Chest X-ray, AP view. Patient: 54 years old, sex M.
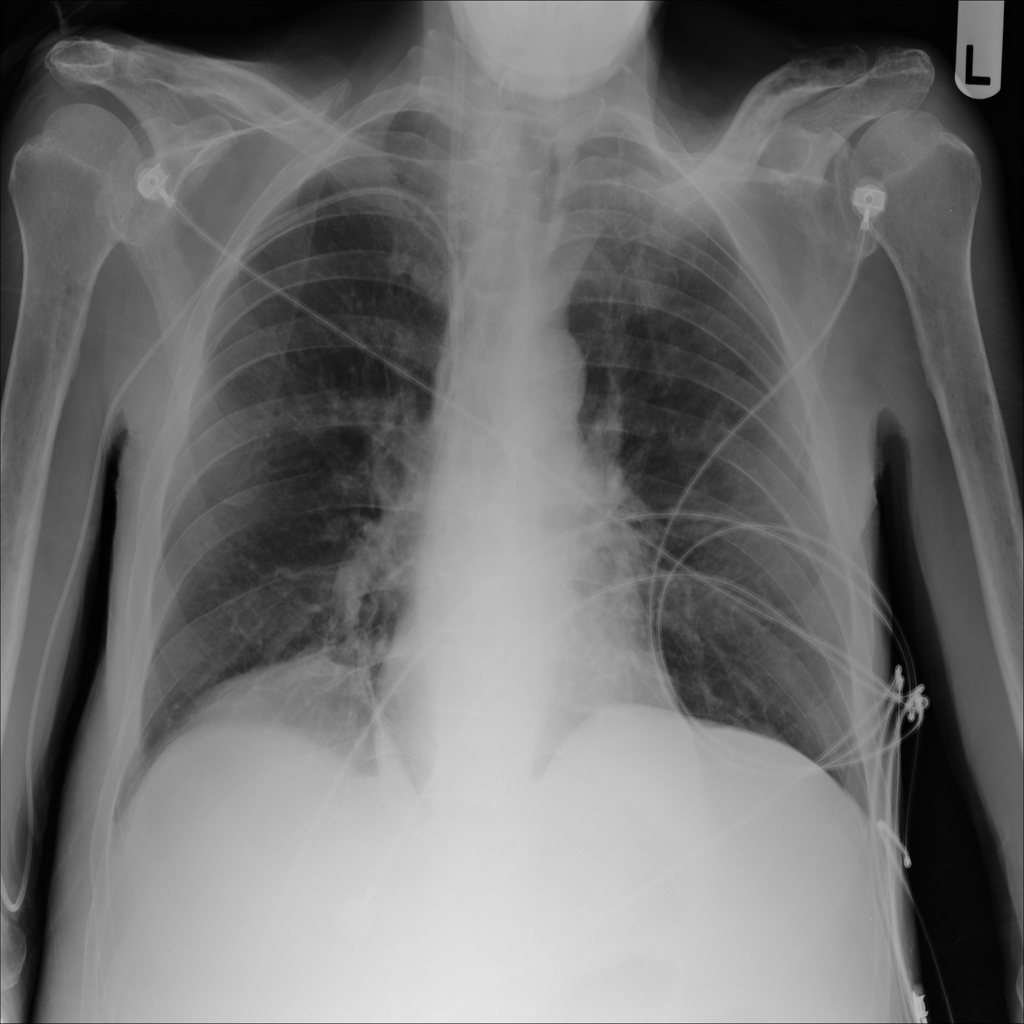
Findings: No Finding